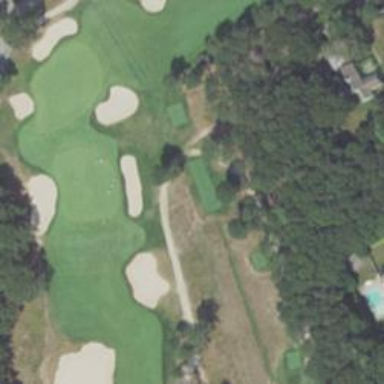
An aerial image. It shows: Golf cartpath that is also road path.